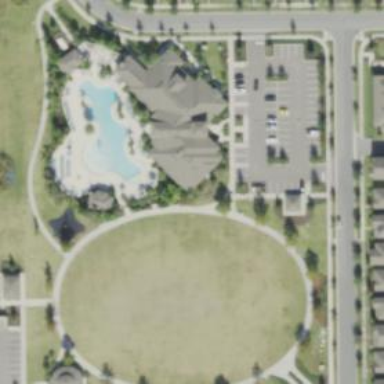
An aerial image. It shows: Footway leading to community center which serves as club house.